Question: I have a custom toolbar with a "Done" button for the input accessary view of my text view. When this "Done" button is tapped I want to resign the text view from the first responder, so I call:
'''
[textView resignFirstResponder];
'''
This will throw an error:
'''
Thread 1: Program received signal: "EXC_BAD_ACCESS".
'''
when the "Done" button is tapped while the auto correction is shown (See image below). The error still even I call:
'''
if ([textView isFirstResponder] && [textView canResignFirstResponder]) [textView resignFirstResponder];
'''
It seems like the text view is the first responder and can be resigned but I cannot resign it. How can I solve this error? Thank you.
Edit 1: I still want to enable auto correction.
Edit 2: Please take a look at the capture image below.

Edit 3: After turning on 'Zombies' in the scheme settings, the logged message is:
'''
-[TIZephyrCandidate wordOriginFeedbackID]: message sent to deallocated instance 0x52bbc50
'''
but I don't know what is the meaning of this message and what to do next.
Edit 4: The method to resign first responder will be called when the "Done" button is touched up inside the button is added target and action by the following line of code:
'''
[doneButton addTarget:self action:@selector(resignAllFirstResponders) forControlEvents:UIControlEventTouchUpInside];
'''
which the 'resignAllFirstResponders' is:
'''
- (void)resignAllFirstResponders
{
...
if ([textView canResignFirstResponder] && [textView isFirstResponder])
[textView resignFirstResponder];
...
}
'''
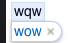
Answer: Let me answer my own question. Anyway please note that I'm not sure this is a good enough solution but I just want to share my current progress and still waiting for better solution.
The concept is to find out whether subviews of the text view contains a view of 'UIAutocorrectInlinePrompt' which is the auto correction pop-up that cause the error or not. Then call the method 'resignFirstResponder' only when the set of subviews not contain 'UIAutocorrectInlinePrompt'. My code are like this:
'''
NSMutableString *subviewMutableString = [[NSMutableString alloc] init];
[subviewMutableString setString:@""];
for (UIView *subview in textView.subviews)
{
[subviewMutableString appendFormat:@"%@", subview];
}
if ([subviewMutableString rangeOfString:@"UIAutocorrectInlinePrompt"].location == NSNotFound)
{
[textView resignFirstResponder];
}
'''
This will not allow to resign text view from first responder when the auto correction pop-up is shown.